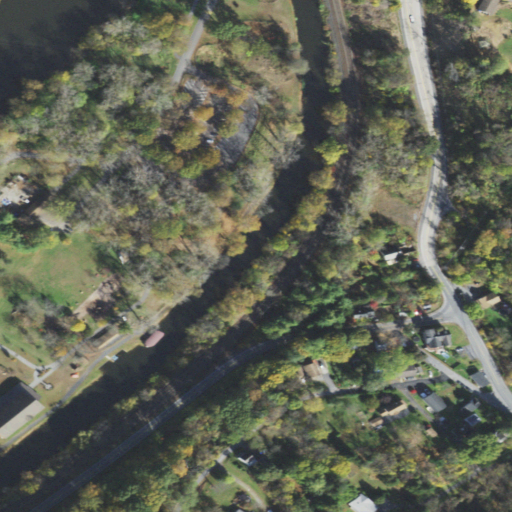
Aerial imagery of valley in Pennsylvania named Morgan Valley containing low intensity development, open development, deciduous forest, woody wetlands, open water, medium intensity development, grassland, pasture, high intensity development, and shrub